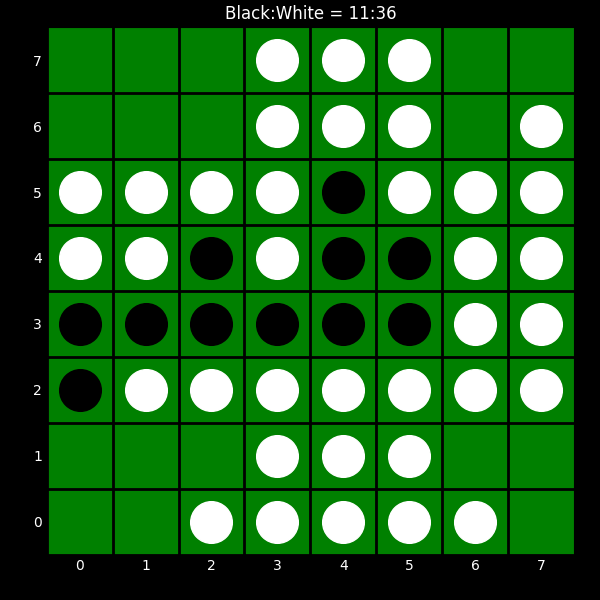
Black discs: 11
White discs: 36